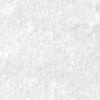
Label: no_change